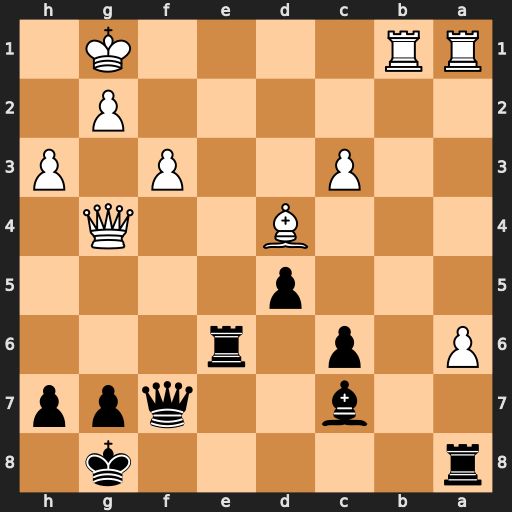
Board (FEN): r5k1/2b2qpp/P1p1r3/3p4/3B2Q1/2P2P1P/6P1/RR4K1
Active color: b
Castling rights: -
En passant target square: -
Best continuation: Rg6